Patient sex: F
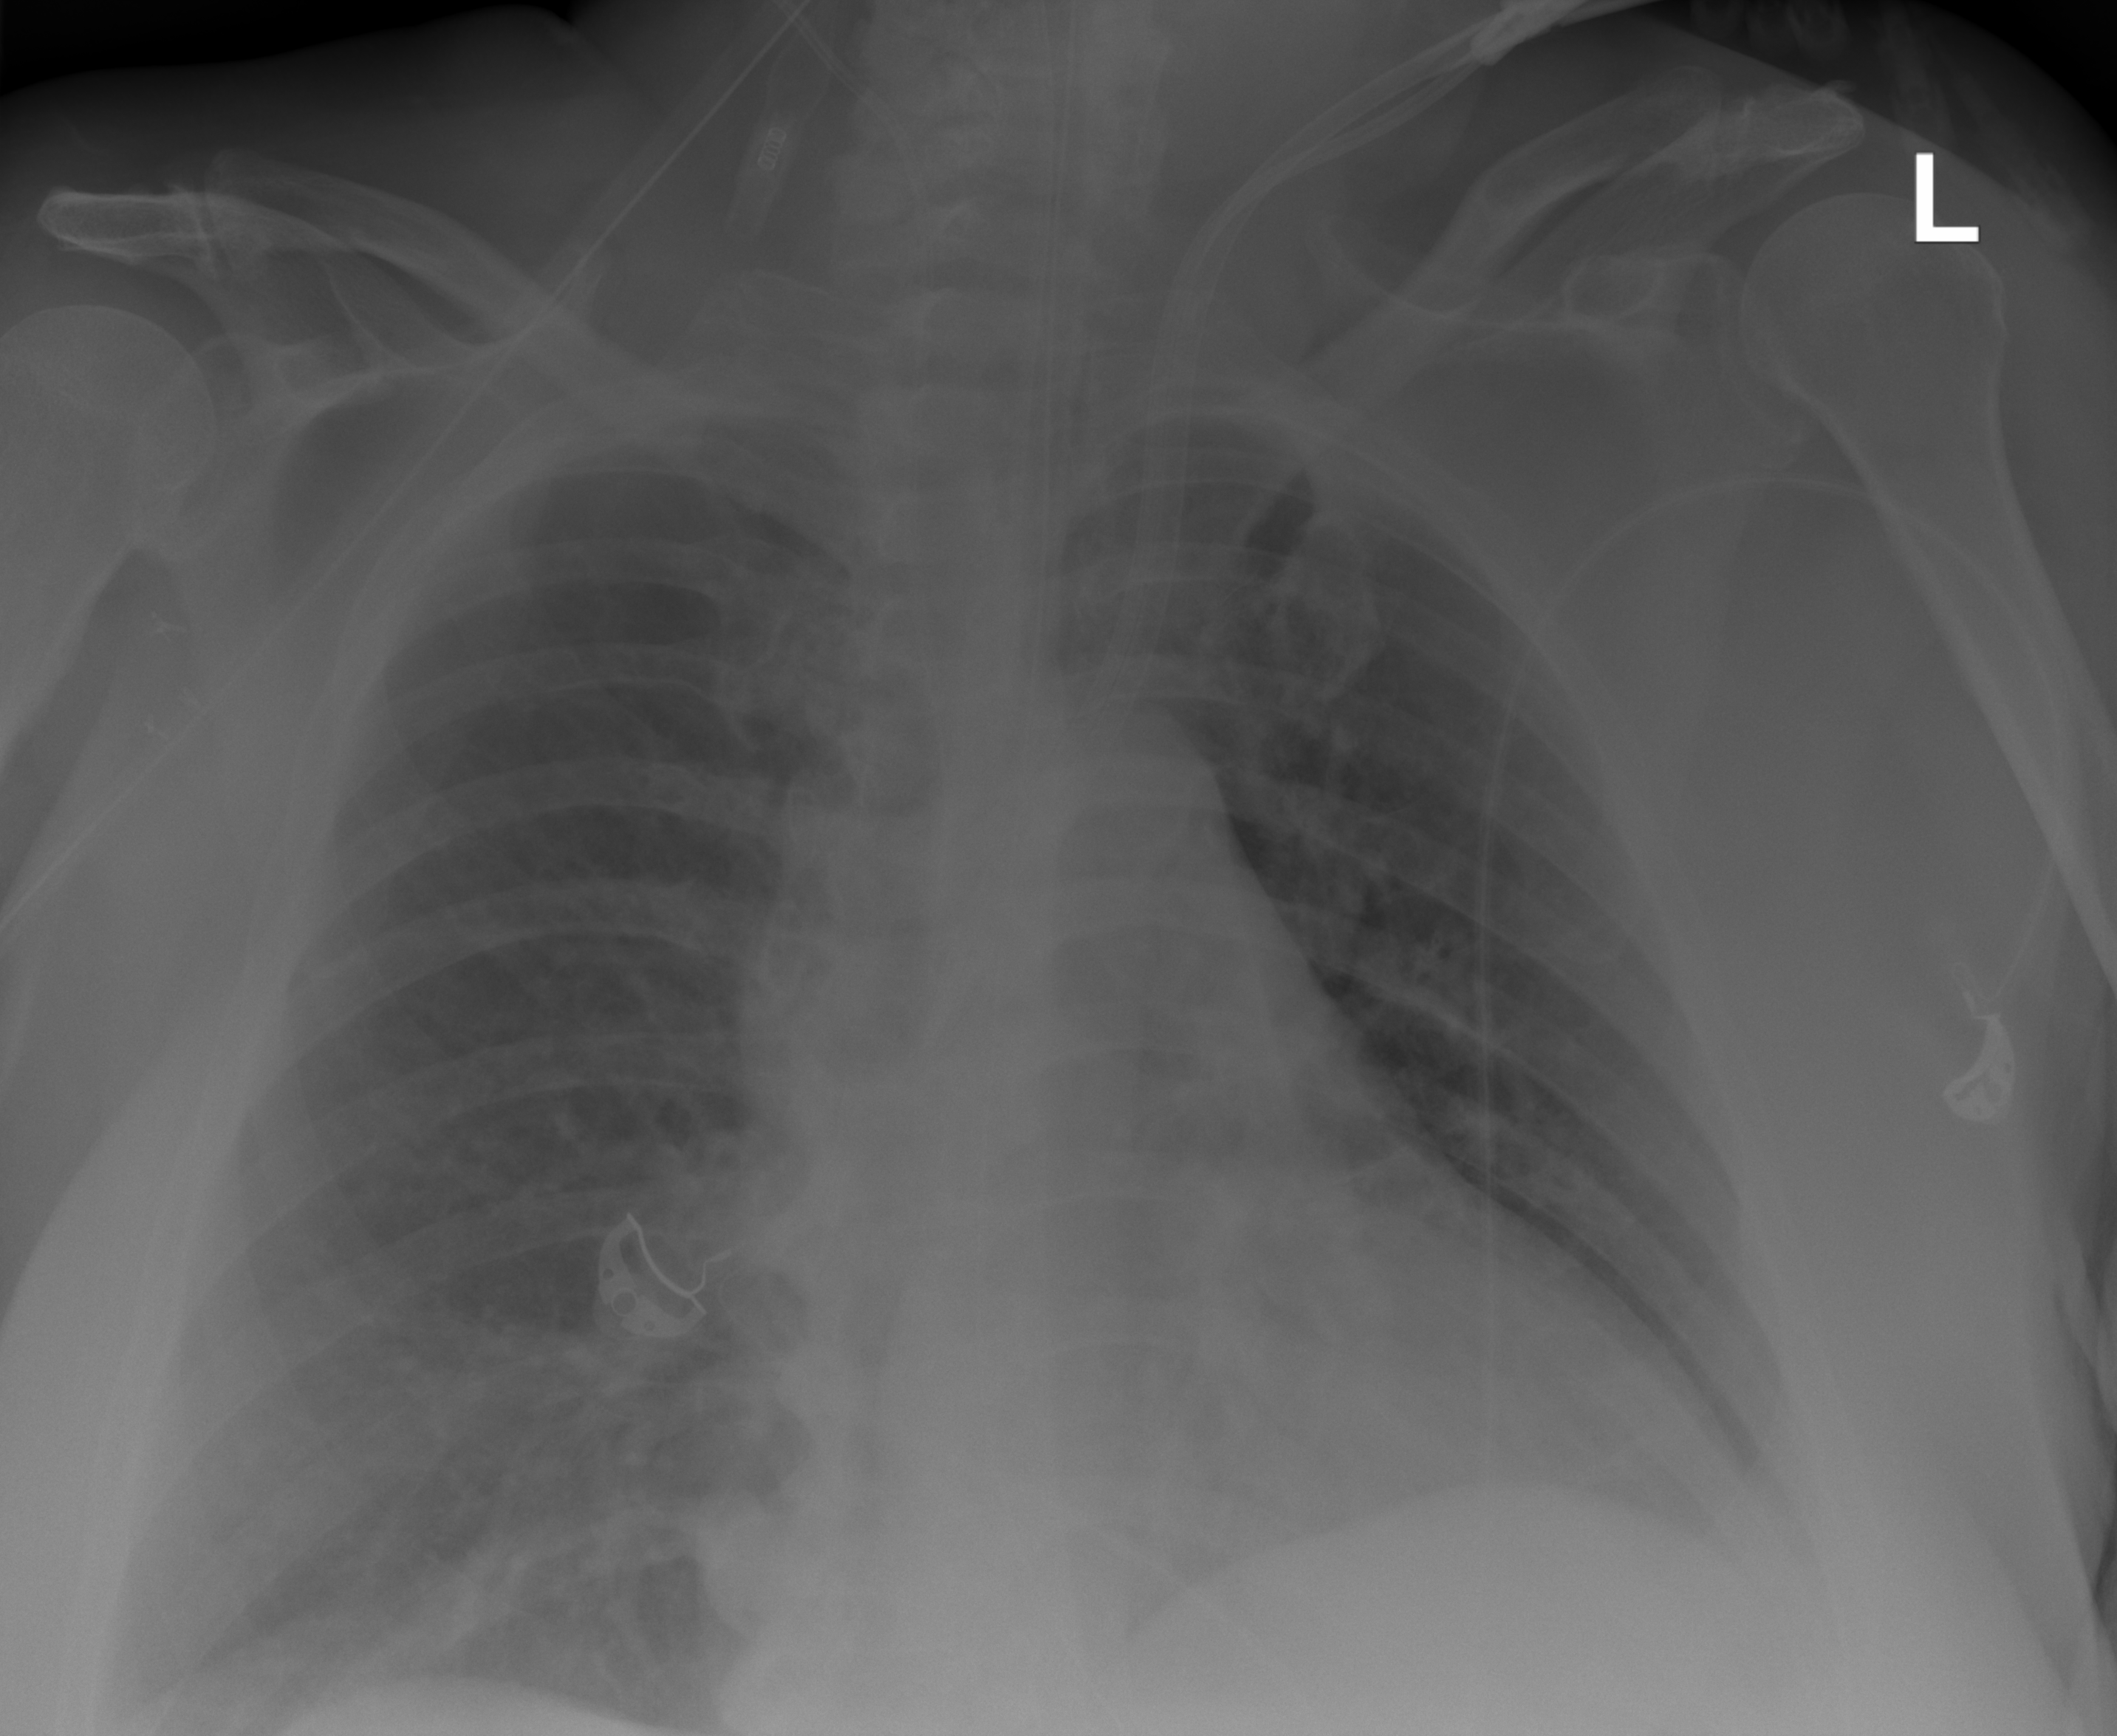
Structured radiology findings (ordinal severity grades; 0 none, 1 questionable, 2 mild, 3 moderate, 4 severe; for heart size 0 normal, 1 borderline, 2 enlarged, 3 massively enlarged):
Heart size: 0
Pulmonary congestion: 0
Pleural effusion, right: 1
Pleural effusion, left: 2
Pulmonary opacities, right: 0
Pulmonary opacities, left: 0
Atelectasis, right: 1
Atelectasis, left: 1